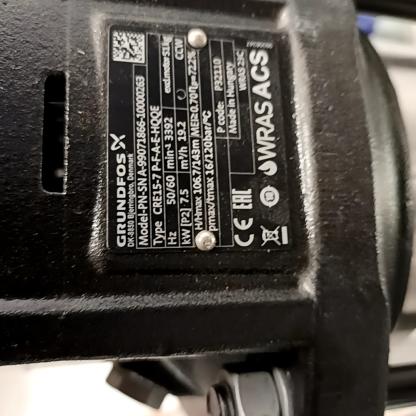
Klasa: tabliczka-znamionowa